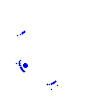
Particle: electron